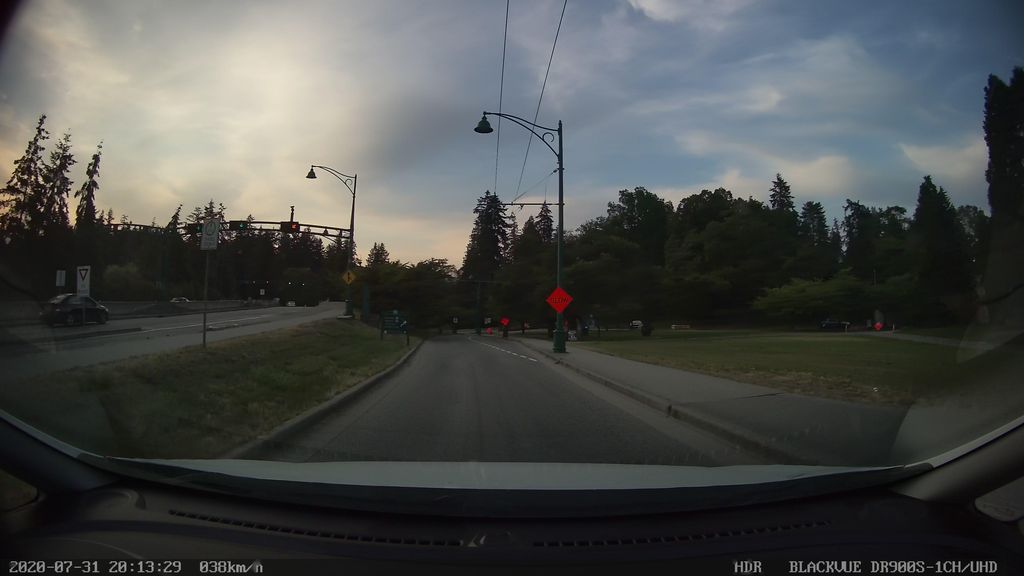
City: vancouver